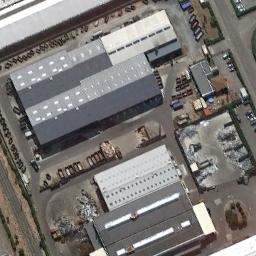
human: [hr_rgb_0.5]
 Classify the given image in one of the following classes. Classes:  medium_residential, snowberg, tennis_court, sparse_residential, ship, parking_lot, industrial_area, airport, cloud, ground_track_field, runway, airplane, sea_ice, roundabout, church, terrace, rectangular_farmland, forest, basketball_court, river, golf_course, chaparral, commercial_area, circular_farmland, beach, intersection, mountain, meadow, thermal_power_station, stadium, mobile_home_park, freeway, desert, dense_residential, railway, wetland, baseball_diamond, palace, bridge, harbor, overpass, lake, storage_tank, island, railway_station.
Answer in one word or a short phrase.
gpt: industrial_area